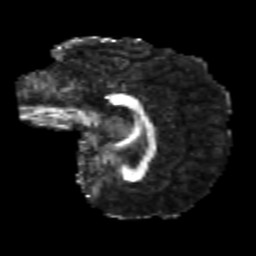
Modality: FA
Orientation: sagittal
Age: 20
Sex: female
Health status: healthy
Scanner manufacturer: philips
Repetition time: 7.385 s
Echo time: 0.08599 s